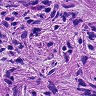
Metastatic tissue present: yes